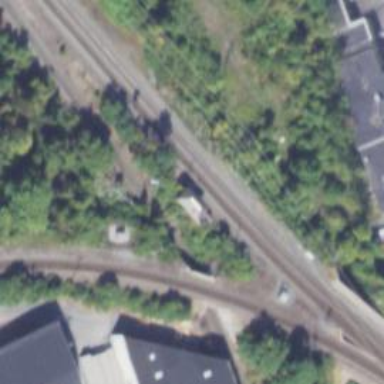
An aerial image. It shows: Railway line running on embankment.